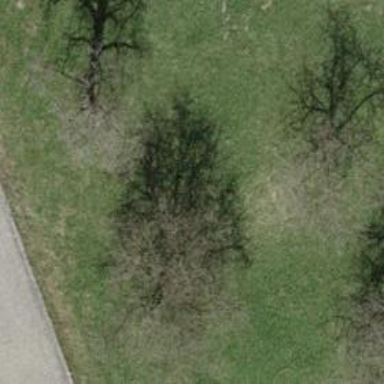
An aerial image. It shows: Single tag "natural: tree."